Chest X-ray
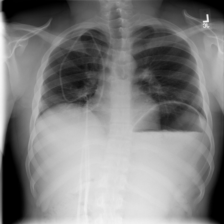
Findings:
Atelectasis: positive
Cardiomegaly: negative
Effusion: negative
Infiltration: negative
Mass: negative
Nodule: negative
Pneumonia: negative
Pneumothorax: negative
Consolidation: negative
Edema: negative
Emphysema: negative
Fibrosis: negative
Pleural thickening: negative
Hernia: negative